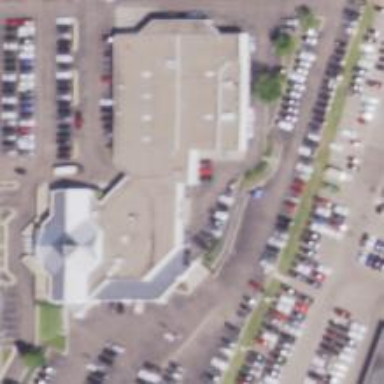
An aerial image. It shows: Commercial building with car shop.